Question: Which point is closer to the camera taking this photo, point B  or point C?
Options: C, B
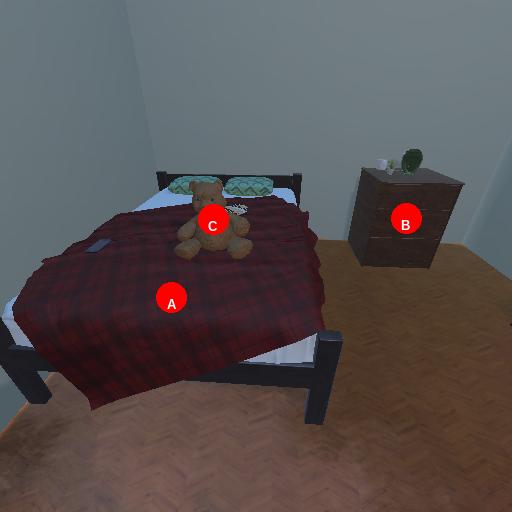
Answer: C